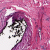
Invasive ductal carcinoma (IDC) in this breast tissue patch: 0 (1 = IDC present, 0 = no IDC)